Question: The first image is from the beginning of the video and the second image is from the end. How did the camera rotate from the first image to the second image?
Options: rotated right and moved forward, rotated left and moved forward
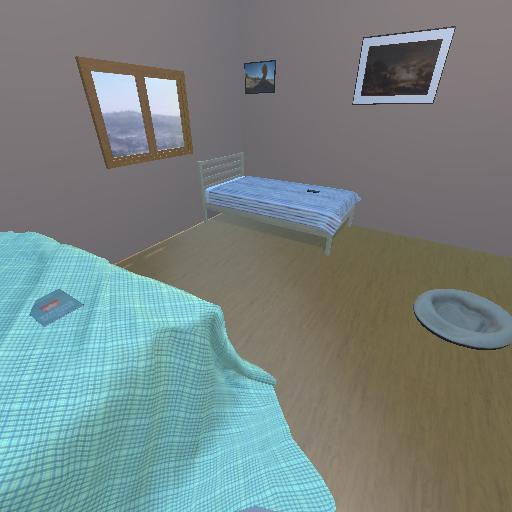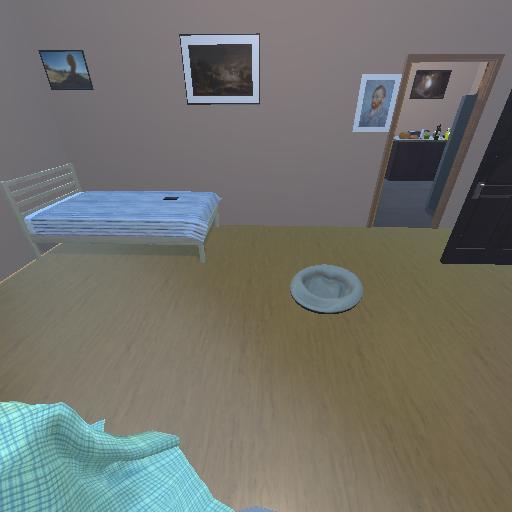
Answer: rotated right and moved forward